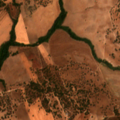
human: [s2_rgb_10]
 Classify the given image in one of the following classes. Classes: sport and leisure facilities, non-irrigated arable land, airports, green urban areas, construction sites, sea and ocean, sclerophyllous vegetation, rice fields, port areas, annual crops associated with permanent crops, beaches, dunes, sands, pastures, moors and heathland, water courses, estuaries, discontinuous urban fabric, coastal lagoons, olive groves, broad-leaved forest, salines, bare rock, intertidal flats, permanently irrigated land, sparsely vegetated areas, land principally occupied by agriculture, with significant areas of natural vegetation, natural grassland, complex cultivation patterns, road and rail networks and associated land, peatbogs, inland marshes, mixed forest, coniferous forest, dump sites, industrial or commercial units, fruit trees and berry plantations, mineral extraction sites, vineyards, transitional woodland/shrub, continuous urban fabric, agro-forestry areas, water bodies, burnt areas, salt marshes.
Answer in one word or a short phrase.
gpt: non-irrigated arable land, permanently irrigated land, agro-forestry areas, transitional woodland/shrub